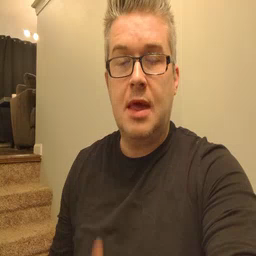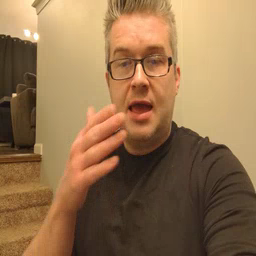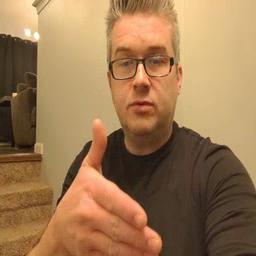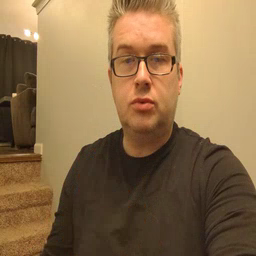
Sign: after